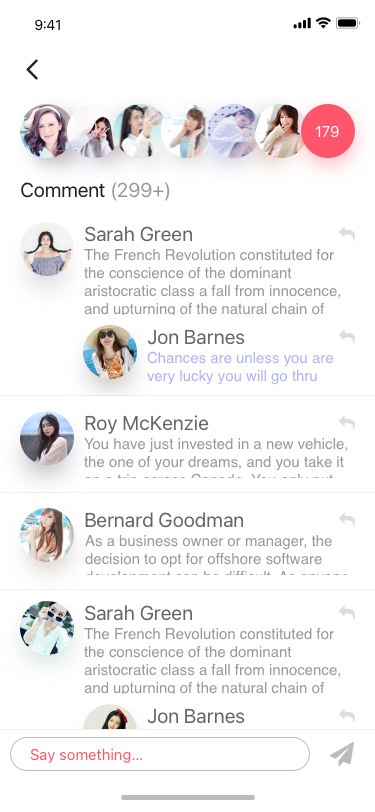
Text in this UI design:
179
Comment (299+)
Sarah Green
The French Revolution constituted for the conscience of the dominant aristocratic class a fall from innocence, and upturning of the natural chain of events that resounded all over Europe
Jon Barnes
Chances are unless you are very lucky you will go thru many different relationships before you find your special someone. Finding your sole mate is like gambling. In poker and blackjack you may have to play dozens of hands until you get a winning hand, and it is the same with relationships.

During your life you will probably meet some people who seem like they may be the one, or that they are close, but still have the feeling that something else is missing. My advice is that if you are not happy, because something seems like it is missing, then it usually is not right.

Before I found my special someone, I was in a relationship for over 10 years, and I thought everything was great, until I started to seriously consider getting married. Then I noticed that we had so little in common and in reality wanted so many different things out of life and one day we both realized there was much about each of us that we both wanted from someone, but it was not us that we wanted.

Then one day I decided I had enough of trying to go to clubs and bars to meet people. I was sick and tired of trying to find someone in the time it takes to finish a drink. It always seemed the ladies I would meet were all wrong for me, or they seemed great after talking to them for 5 minutes but they seemed to have no interest in me.

Then one day I had an idea, it was not an original idea but I decided to use the internet to try to find the right person for me. So I proceeded to make a myspace profile. On this page I tried to put the real me and not the funny guy trying to be charming that was looking for love at the bar.

And as I would at the poker rooms I went all in, I poured my heart and sole into this. I wrote what I wanted and wrote down who I truly think I am and not who I want to be, and I was rewarded by 1 email responding to my site.

It was amazing; the response I got was like a dream. Imagine you are sitting in a Las Vegas casino playing poker. You are down to your last few dollars, you go all in and you wind up being dealt a Royal Flush, and suddenly the sky is bluer, the grass is greener, and all your worries seem to just fade away.

At first things were a little awkward for the both of us. We decided to hold of on actually meeting until we got to know each other first. We spent a month just talking everyday on the internet. You can really open up to someone and show them the real you and not have to worry about rejection on the internet, after all you are just a faceless ghost, and if things don’t work out you could be sitting next to her on the bus one day without ever knowing it.

The key to finding happiness is realizing you are going to bust more then you are going to get blackjack, but you must keep trying, trying to remember you only need to find the real thing once.
Roy McKenzie
You have just invested in a new vehicle, the one of your dreams, and you take it on a trip across Canada. You only put gas in it and drive sightseeing and following your nose. Filters and oil changes are ignored. The car breaks down in the middle of that long stretch of road between Manitoba and Alberta. It takes two days to get you up and running and the bill is more than a year’s worth of oil changes and regular maintenance. Just like the family vehicle, your business computer systems require regular maintenance to ensure optimum system performance and uptime to prevent productivity losses. What really happens during system failure?

The user is unable to do their job using the productivity tools you have provided Potentially this may affect two or more employees if their activities are linked The system failure may be enterprise wide, causing everyone down time The failure may happen at the “worst possible time”. Closing date for an RFP submission, payroll, month-end or year-end or ???? There may be total data loss

The people affected must contact the support person and explain the issue. Hopefully, the service provider is immediately available and they must only wait while the technician travels to the site. Once on site, the technician must diagnose the problem and implement the repair. Will parts be needed? Will they need to be ordered? Will a temporary loaner be required? Will software need to be reloaded? Will software support need to be contacted?

All of these will add to the time to resolve the problem. During this time one or more of your staff will be unable to do their job using the tools provided. How much money is lost in employee downtime, lost sales opportunities, damaged client information, investments to rebuild data, and potentially no available back-up? Emergency callout rates for the service provider may be in effect. Express shipping costs, Software support costs, and data recovery costs may apply. You are looking at an expensive solution! What is the cost of a pro-active repair?

With an affordable investment, you will find a program of regularly scheduled preventive maintenance to be most valuable and the best return on your dollar. This type of activity will avoid down time and loss of production from employees. Your investment would pay for itself by eliminating a major system failure or data loss. Loss of service to user scheduled for a time of minimum requirements. User can pre-plan alternate activity Cost of labour at reduced prescheduled rate Cost of parts without emergency shipping costs Find a solid company that will provide a program of regularly scheduled maintenance visits who will become familiar with your computer and network system. That technician should visit the site and document all computer and networking hardware, peripherals and all operating systems, productivity and application software. This will give you both a solid understanding of the current network environment and will provide a starting point for a preventive maintenance program. This site visit will also enable you to analyze and improve efficiencies within your system. There are many other advantages in this type of process that should include: Reduces the incidence of emergency and service calls. IT service able to be budgeted for more accurately. Proactive preventive maintenance solves issues before they become problems. Reduces IT cost per user by improving system uptime and productivity. Discounted hourly rate based on a minimum site visit. Timely accounting for all work performed. Dependable and reliable tools to operate your business. When you invest in a tool to get your work done, you would not think of not maintaining it and your network system is no different; it is a critical tool that needs to be maintained. Plan for it, budget for it and it will give you a solid system to improve your bottom line.
Bernard Goodman
As a business owner or manager, the decision to opt for offshore software development can be difficult. As anyone who has experience knows, there are advantages and disadvantages to outsourcing software development. How then, do you balance the risks and rewards and come out on top? Here are five tips to ensure that you receive an excellent return on investment:

1. Complex project management experience. When selecting an offshore software development company, ensure that they have extensive experience in complex project management. The company’s internal team should run like a well-oiled machine, and they should have longstanding relationships with their own subcontractors. 2. Specialized knowledge and expertise. The most agile software development companies have an extensive network of specialists. These specialists may not be on the company payroll (which is why the company can offer you significant cost savings), but they can be depended upon to complete the necessary tasks on time and within the budget. 3. Knowledge of your industry. In theory, offshore software development companies should be able to perform custom software development for any type of business. There will be less of a learning curve, though, and greater chances for success, if the company has knowledge of your industry or a related industry. For this reason, ask for referrals and determine if the projects the company has managed are similar to or in alignment with the goals of your project.

4. Delineate areas of responsibility. Chances are, you’re considering hiring an offshore software development company because you don’t have the in-house expertise to get the job done and know that it is more cost-effective to outsource the project. Nonetheless, you will need to actively participate in a needs assessment and at various benchmarks throughout the life of the project. By creating a clear delineation of areas of responsibility, you will have a clear understanding of the number of staff hours you need to devote to the project, and plan accordingly. 5. High standards. Both you and the offshore software development company you choose should adhere to high standards. Aside from the talent of the technical experts involved, successful custom software development depends upon rigorous testing. The most dependable companies use the highest industry standards in testing each aspect of the products they create so that you receive a product that is ready to implement. Essentially, the most successful offshore software development companies are competent and flexible, and see their role as an information technology partner who solves your software problems, supports your team, and manages your projects from beginning to end. When you choose such a company, you can rest assured that you will receive an excellent return on investment.
Marion Simmons
Sarah Green
The French Revolution constituted for the conscience of the dominant aristocratic class a fall from innocence, and upturning of the natural chain of events that resounded all over Europe
Jon Barnes
Chances are unless you are very lucky you will go thru many different relationships before you find your special someone. Finding your sole mate is like gambling. In poker and blackjack you may have to play dozens of hands until you get a winning hand, and it is the same with relationships.

During your life you will probably meet some people who seem like they may be the one, or that they are close, but still have the feeling that something else is missing. My advice is that if you are not happy, because something seems like it is missing, then it usually is not right.

Before I found my special someone, I was in a relationship for over 10 years, and I thought everything was great, until I started to seriously consider getting married. Then I noticed that we had so little in common and in reality wanted so many different things out of life and one day we both realized there was much about each of us that we both wanted from someone, but it was not us that we wanted.

Then one day I decided I had enough of trying to go to clubs and bars to meet people. I was sick and tired of trying to find someone in the time it takes to finish a drink. It always seemed the ladies I would meet were all wrong for me, or they seemed great after talking to them for 5 minutes but they seemed to have no interest in me.

Then one day I had an idea, it was not an original idea but I decided to use the internet to try to find the right person for me. So I proceeded to make a myspace profile. On this page I tried to put the real me and not the funny guy trying to be charming that was looking for love at the bar.

And as I would at the poker rooms I went all in, I poured my heart and sole into this. I wrote what I wanted and wrote down who I truly think I am and not who I want to be, and I was rewarded by 1 email responding to my site.

It was amazing; the response I got was like a dream. Imagine you are sitting in a Las Vegas casino playing poker. You are down to your last few dollars, you go all in and you wind up being dealt a Royal Flush, and suddenly the sky is bluer, the grass is greener, and all your worries seem to just fade away.

At first things were a little awkward for the both of us. We decided to hold of on actually meeting until we got to know each other first. We spent a month just talking everyday on the internet. You can really open up to someone and show them the real you and not have to worry about rejection on the internet, after all you are just a faceless ghost, and if things don’t work out you could be sitting next to her on the bus one day without ever knowing it.

The key to finding happiness is realizing you are going to bust more then you are going to get blackjack, but you must keep trying, trying to remember you only need to find the real thing once.
Roy McKenzie
Say something…